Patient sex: F
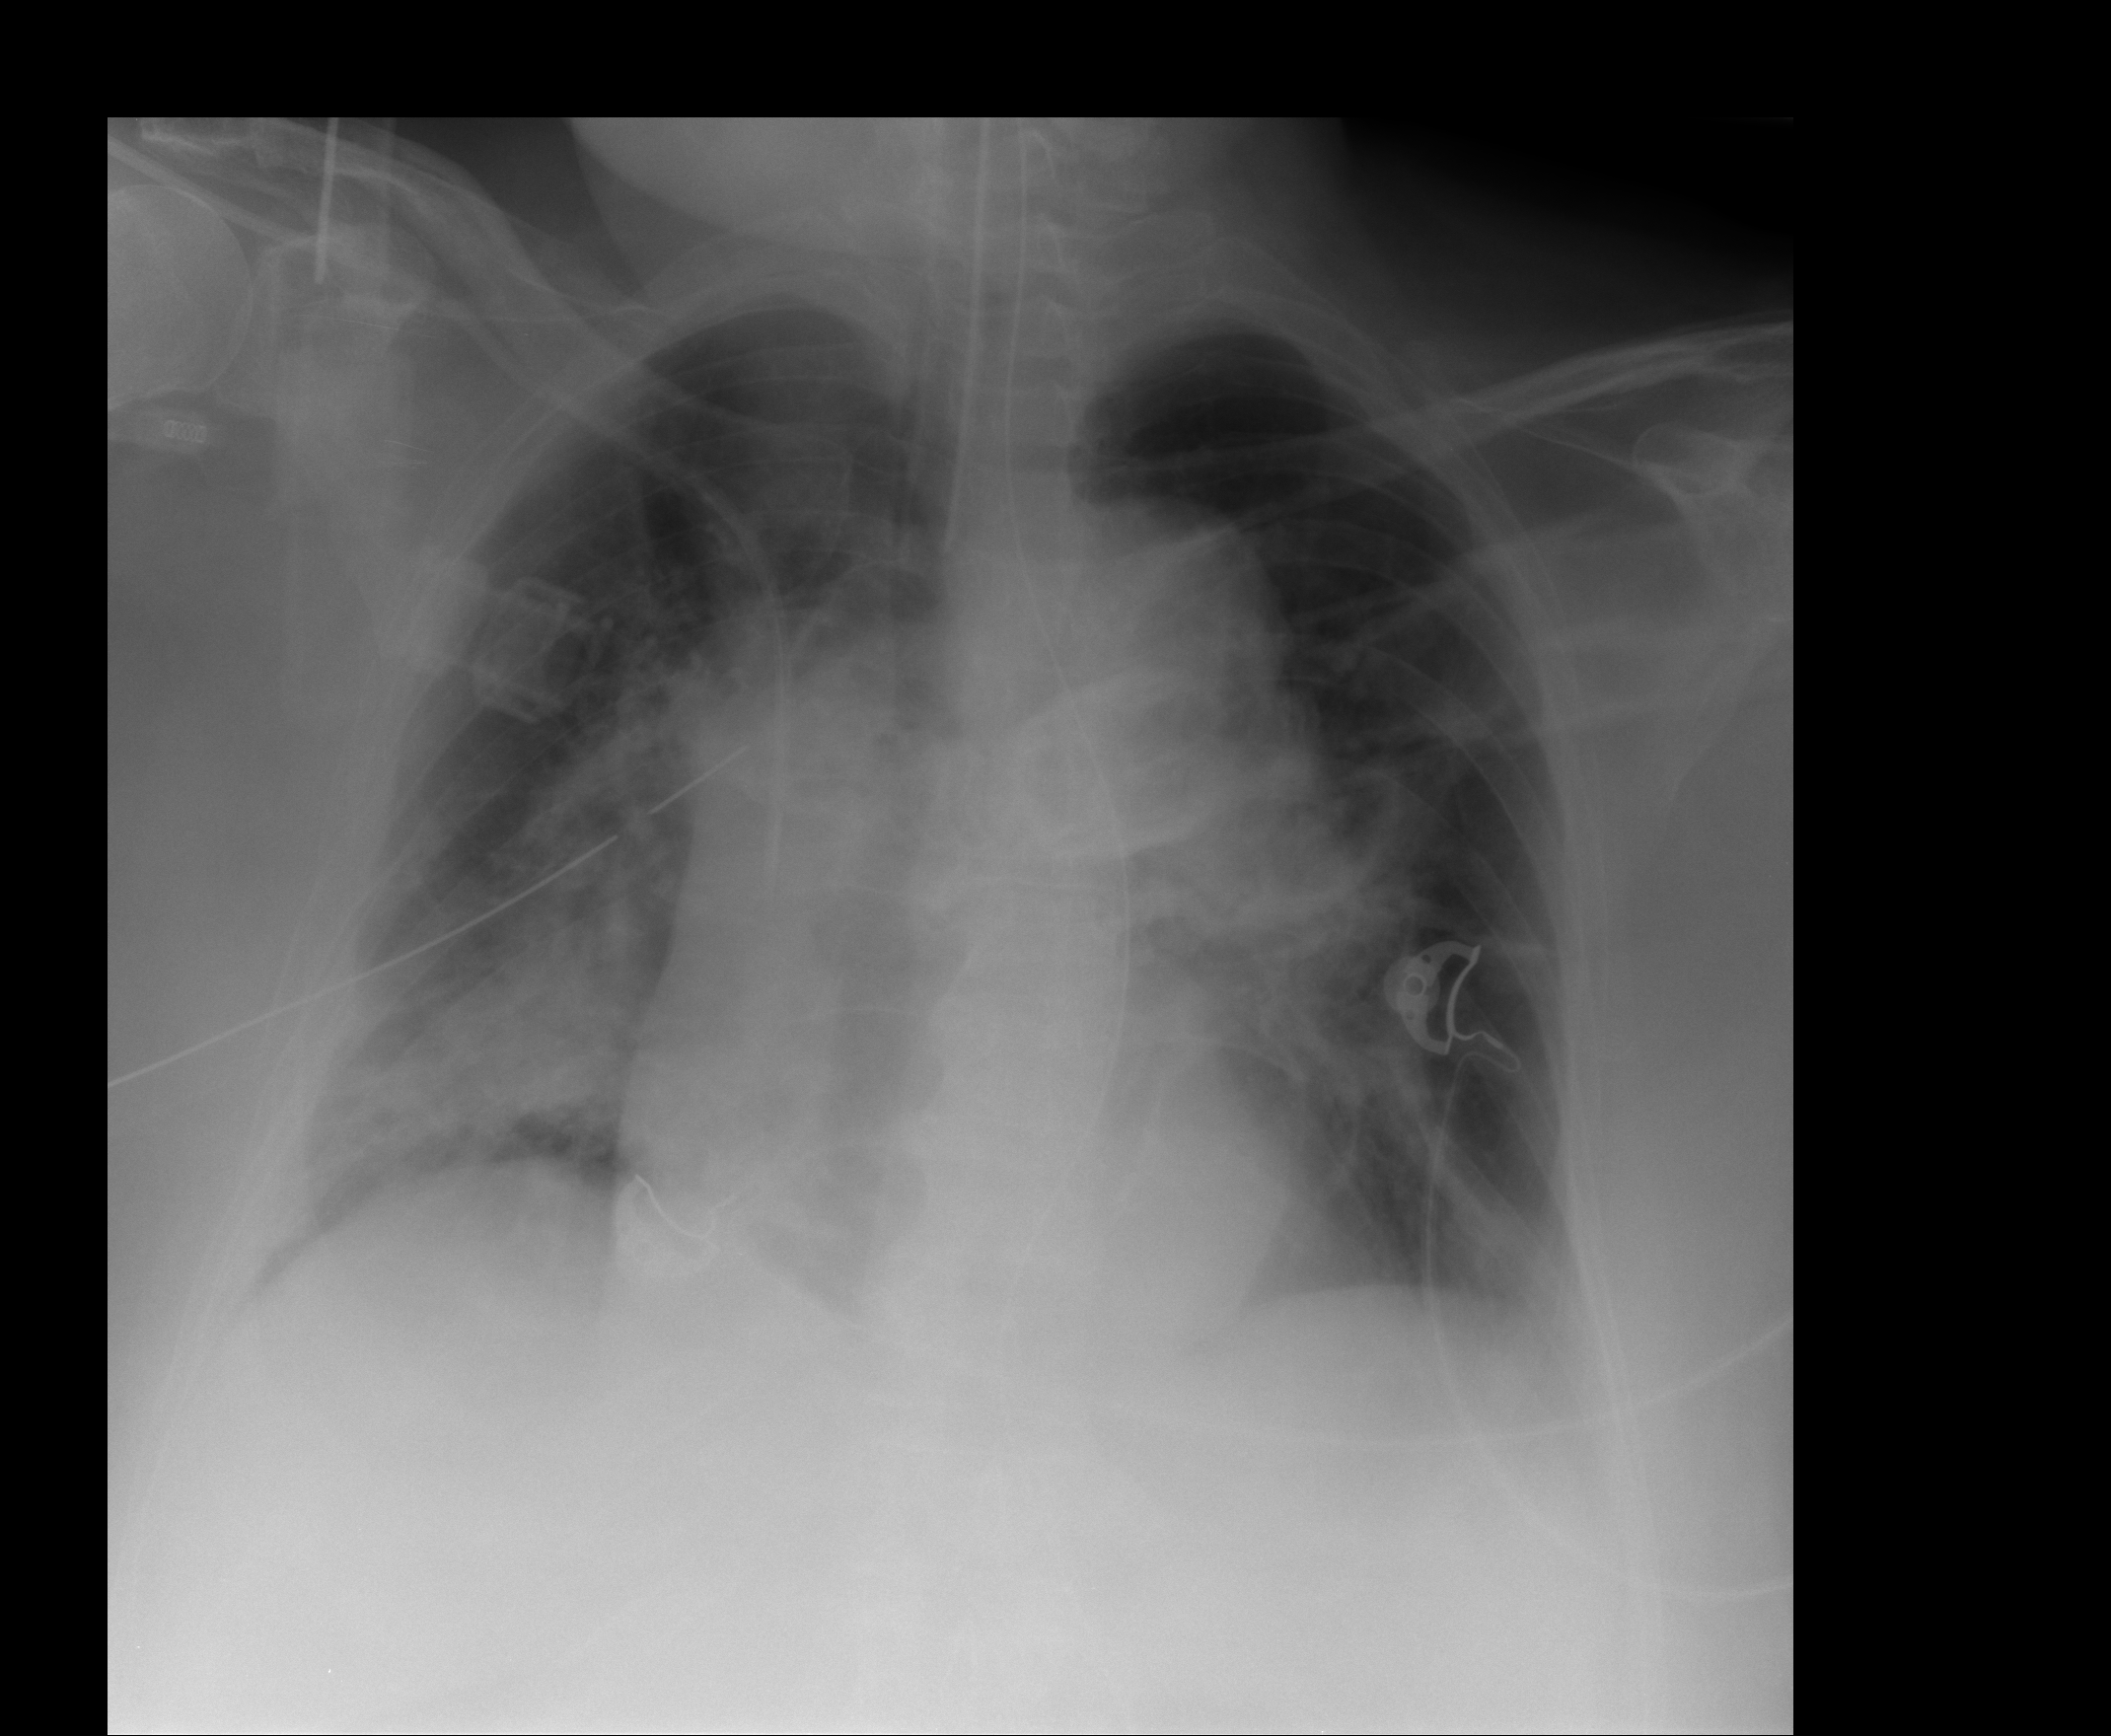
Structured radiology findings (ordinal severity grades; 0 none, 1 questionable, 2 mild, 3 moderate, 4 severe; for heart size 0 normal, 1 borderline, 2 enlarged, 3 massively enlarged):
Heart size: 0
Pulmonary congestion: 0
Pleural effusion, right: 0
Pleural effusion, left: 1
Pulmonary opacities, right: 3
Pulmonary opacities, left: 2
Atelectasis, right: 2
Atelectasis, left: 2